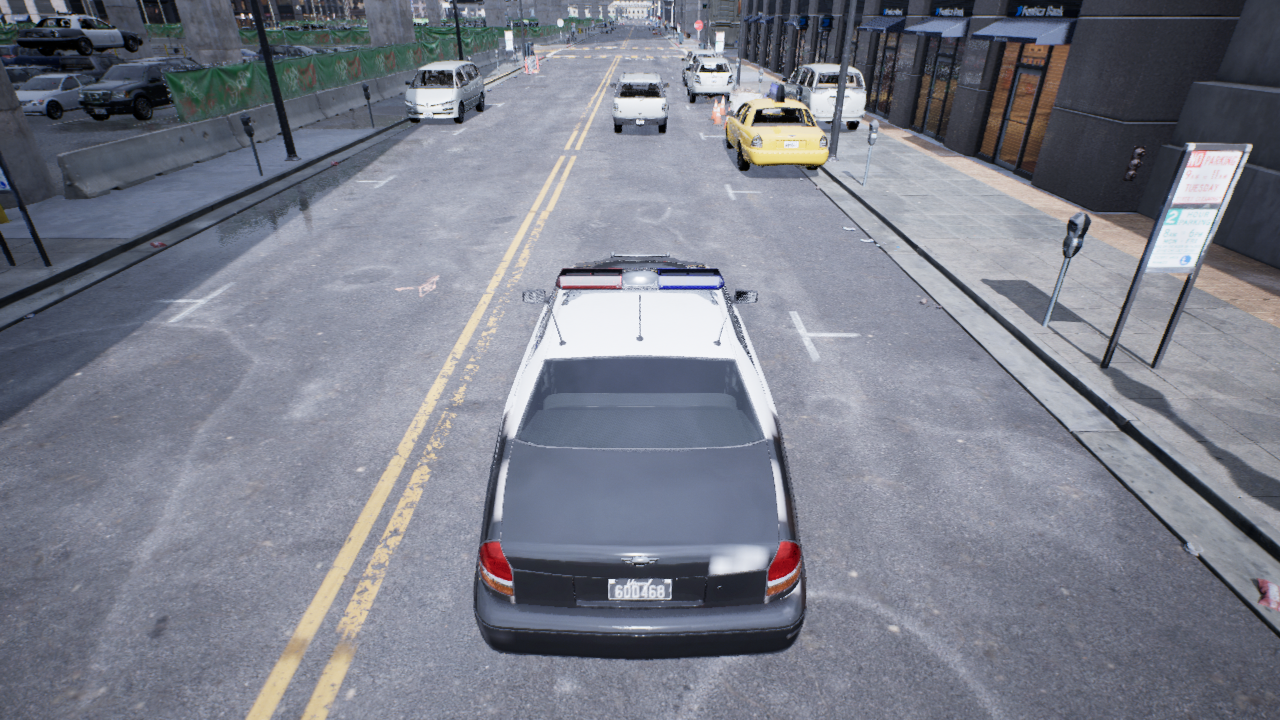
Venue: downtown
Lighting: overcast
Vehicle rig: sedan